Field crop: maize
Growth stage: 2
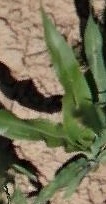
Species: maize